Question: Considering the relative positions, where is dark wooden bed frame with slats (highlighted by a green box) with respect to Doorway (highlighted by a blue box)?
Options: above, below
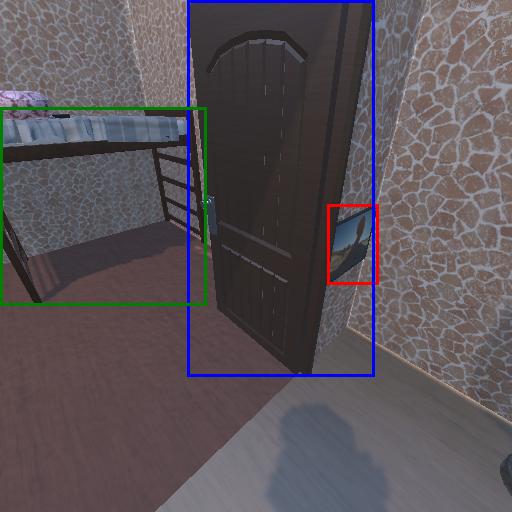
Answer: above